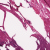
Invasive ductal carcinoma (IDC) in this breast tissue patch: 0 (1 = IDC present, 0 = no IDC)